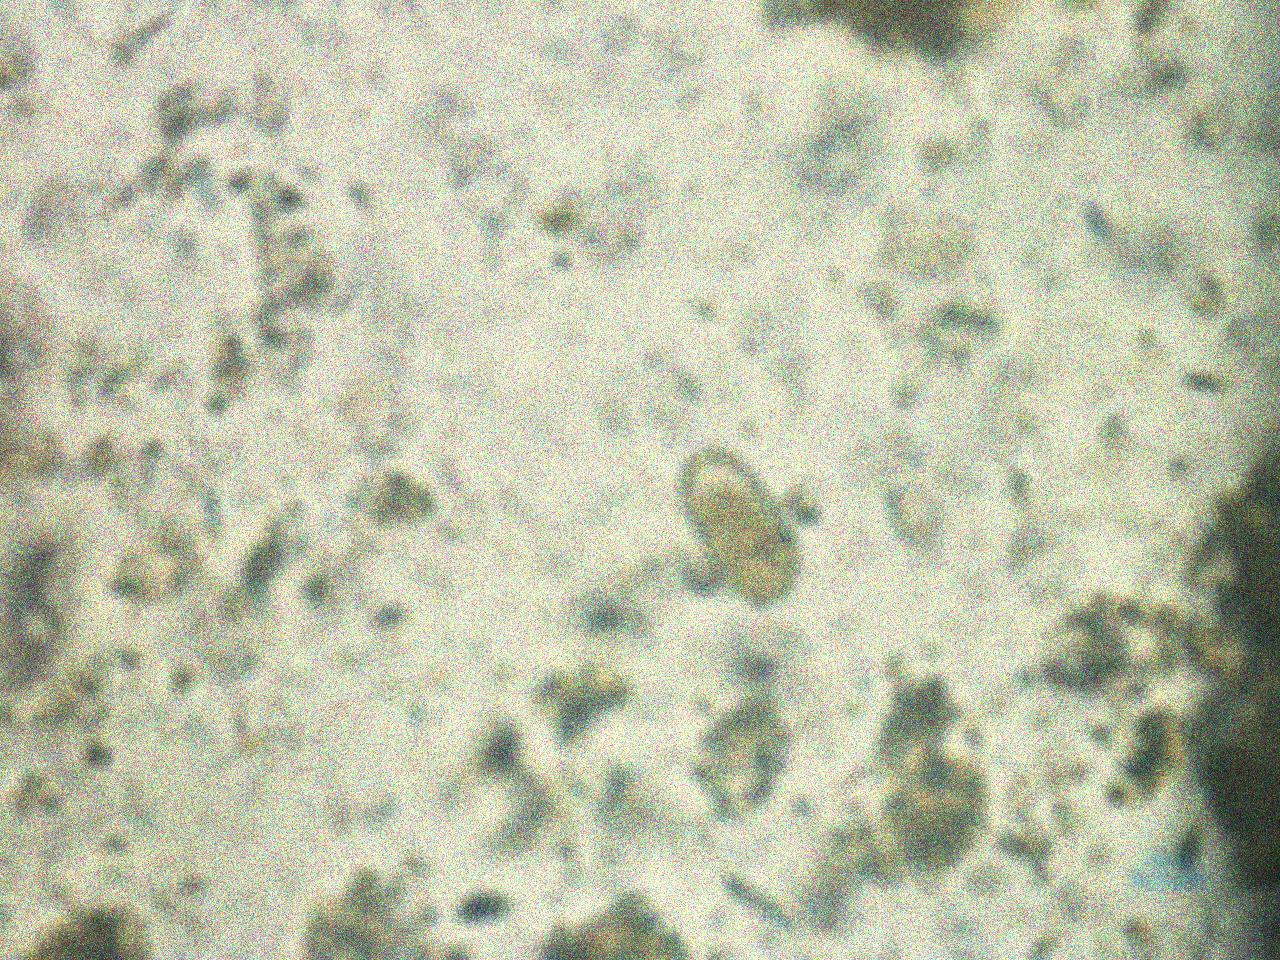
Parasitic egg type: Capillaria philippinensis